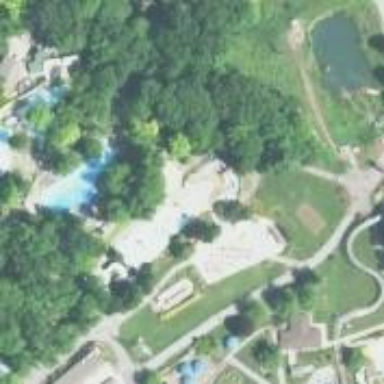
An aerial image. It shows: Water slide attraction.